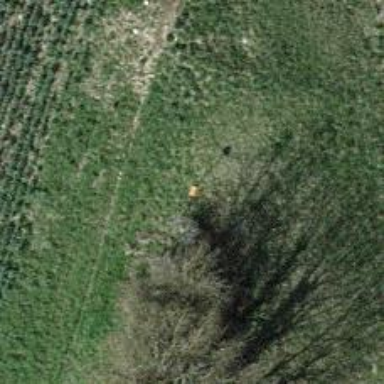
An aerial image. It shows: View of pole with roofed pipeline marker.